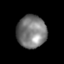
Tissue: lung
Cell type: Others
Senescence score: 0.09056
Nuclear area (px): 937
Mean DAPI intensity: 123.399